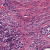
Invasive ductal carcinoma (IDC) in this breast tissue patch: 1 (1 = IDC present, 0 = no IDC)